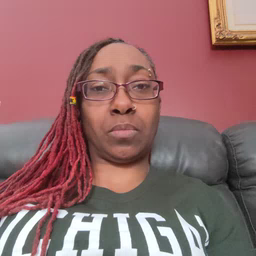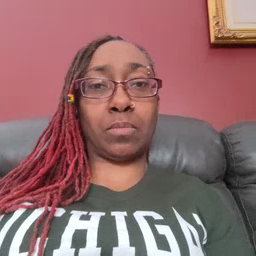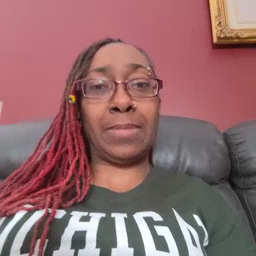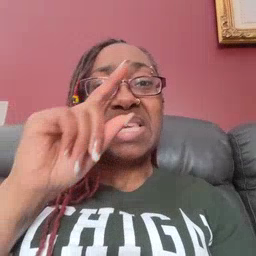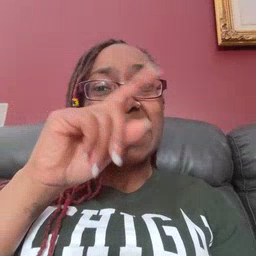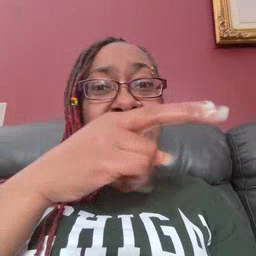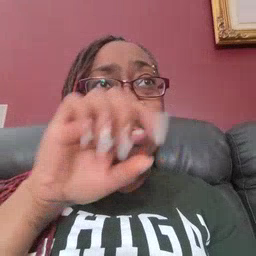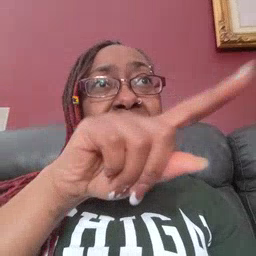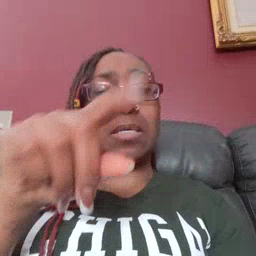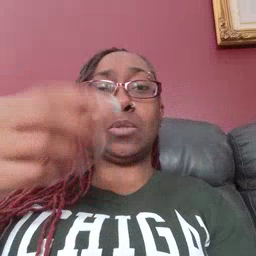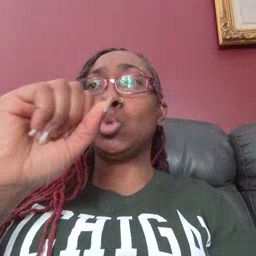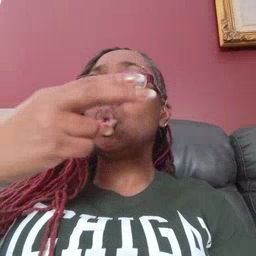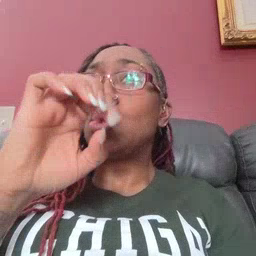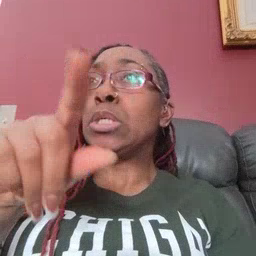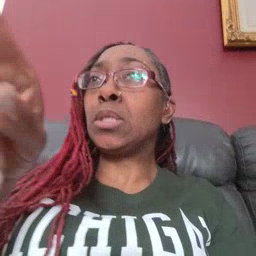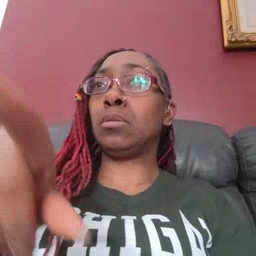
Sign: hesheit